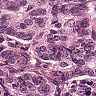
Metastatic tissue present: yes